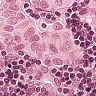
Metastatic tissue present: yes